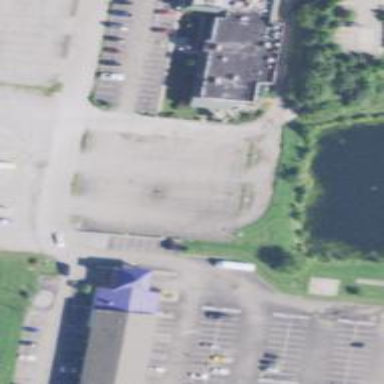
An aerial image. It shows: Parking area with surface.